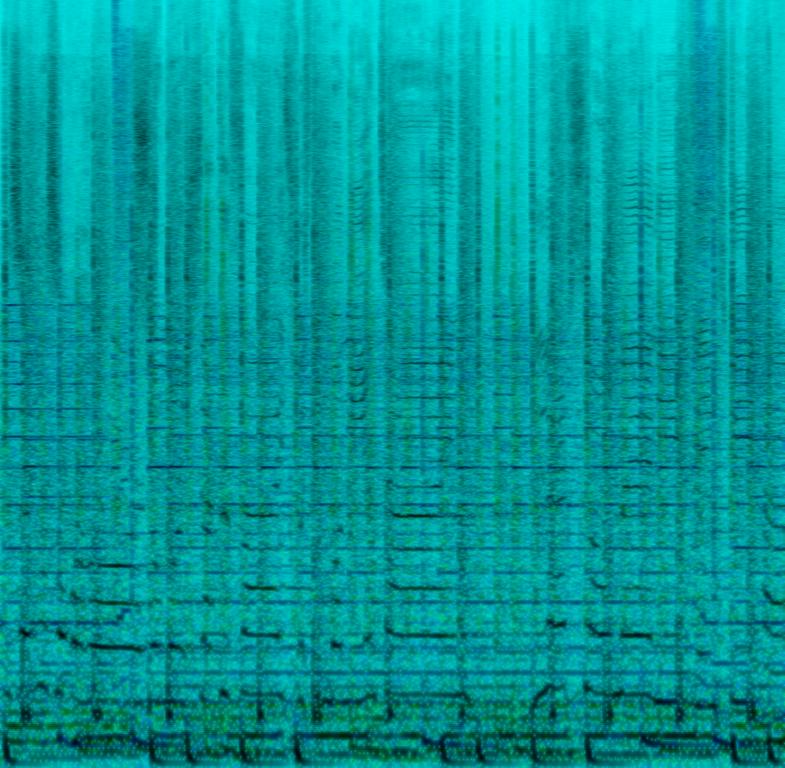
A male vocalist sings this vigorous Rock song. The tempo is fast with enthusiastic electric guitar lead and harmonies, electric bass guitar and hard hitting drumming with cymbal rides. The song is passionate, youthful, enthusiastic, intense, compelling, boisterous and vigorous. This song is a Hard Rock/Heavy Metal song.